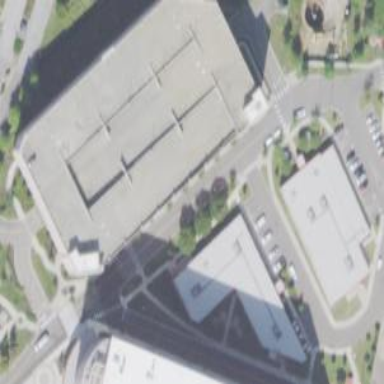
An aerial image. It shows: Multi-storey parking building.